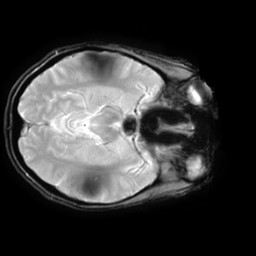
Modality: T2starw
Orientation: axial
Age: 42
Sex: female
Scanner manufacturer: ge
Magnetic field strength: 3 T
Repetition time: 0.65 s
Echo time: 0.02 s